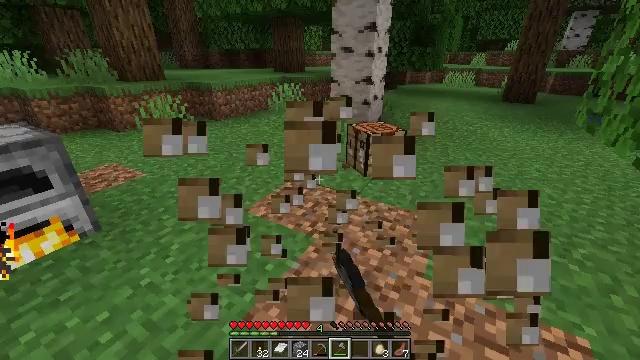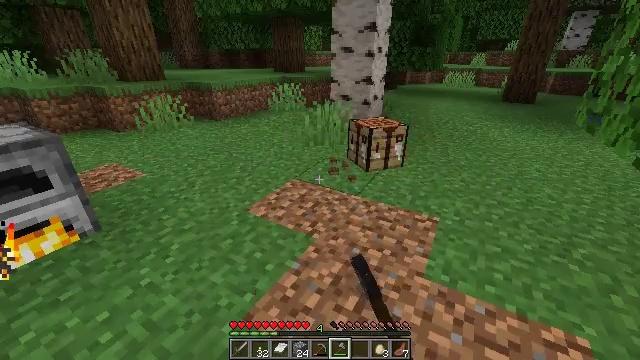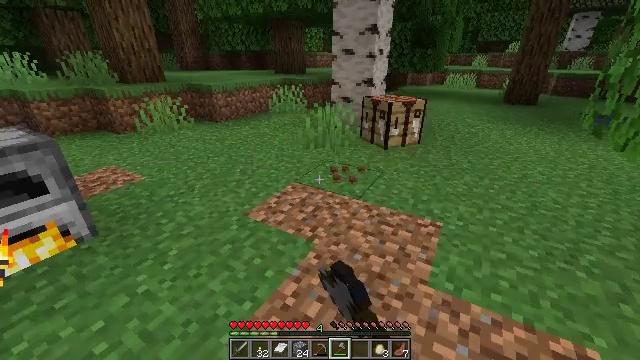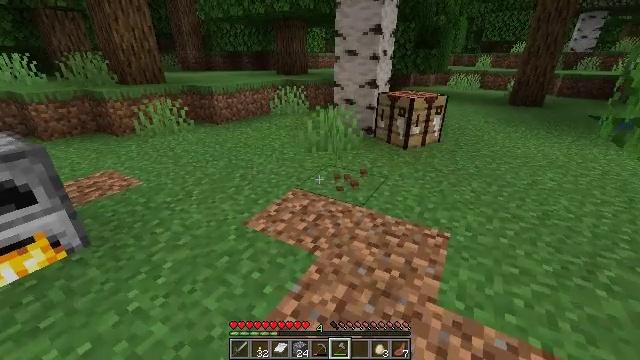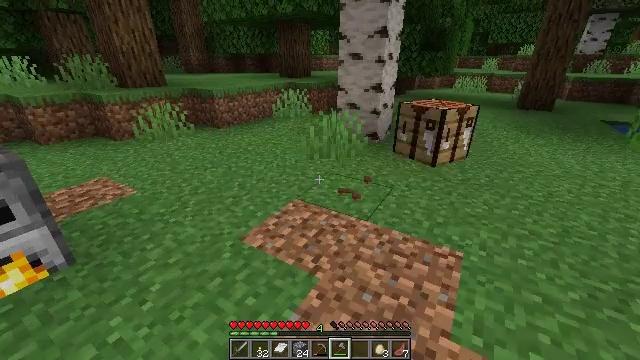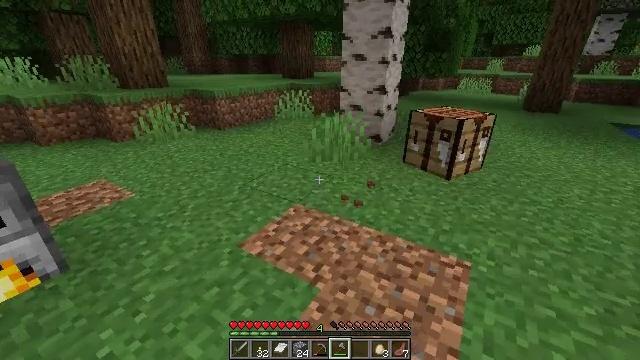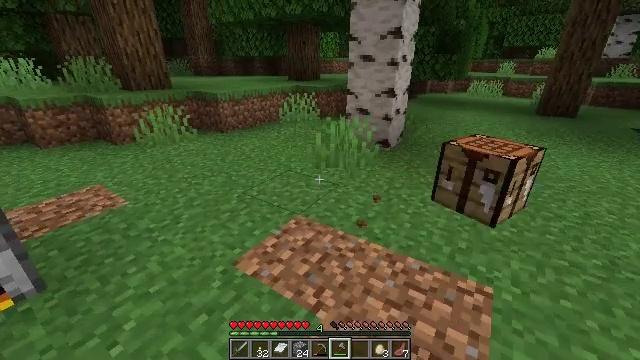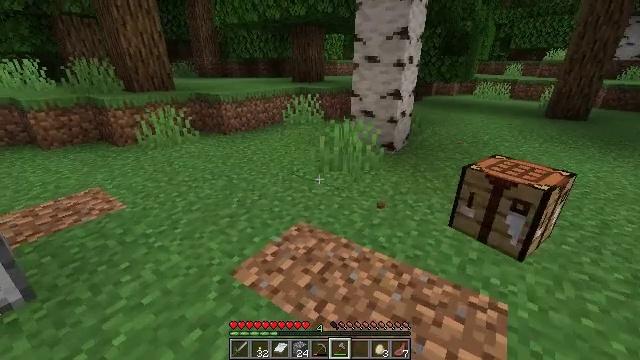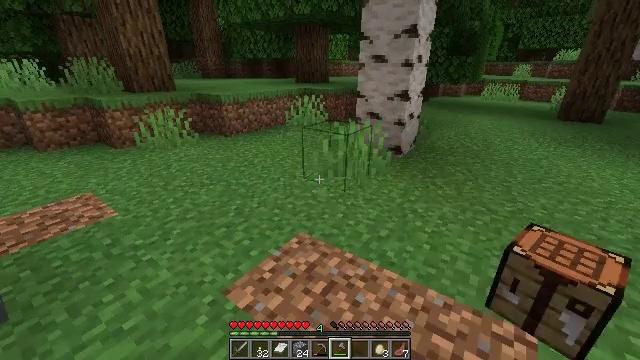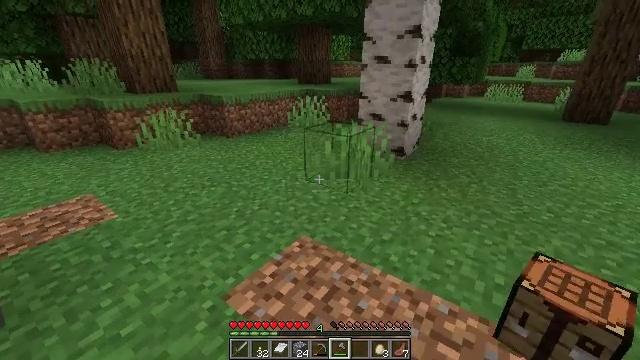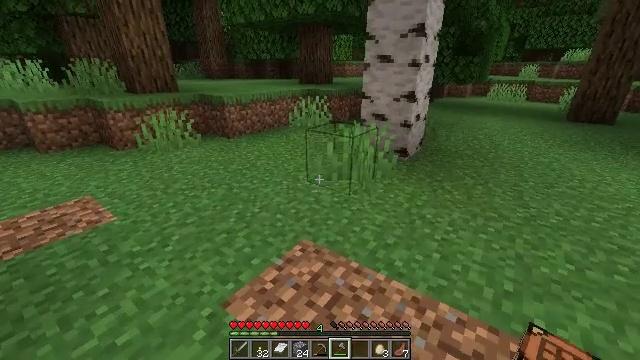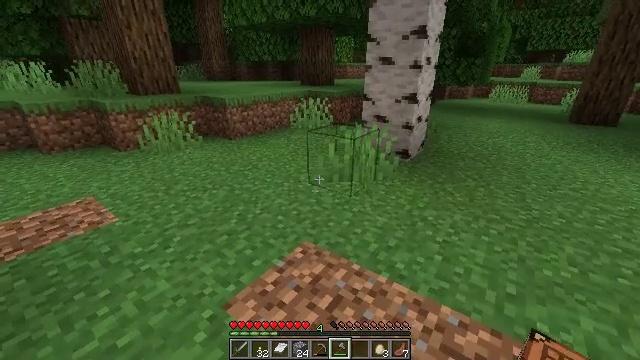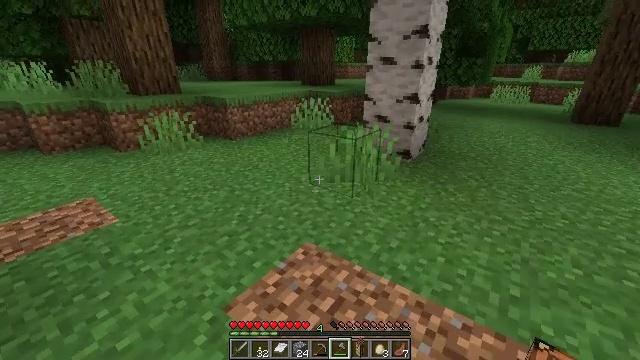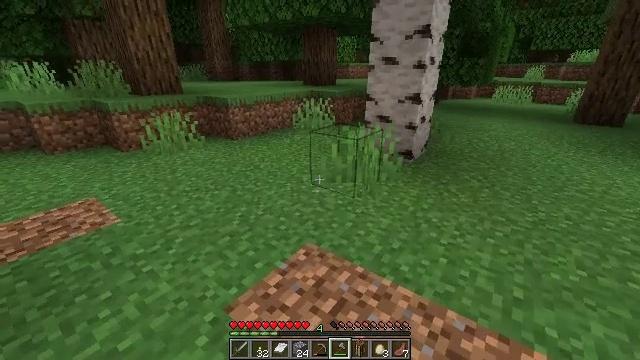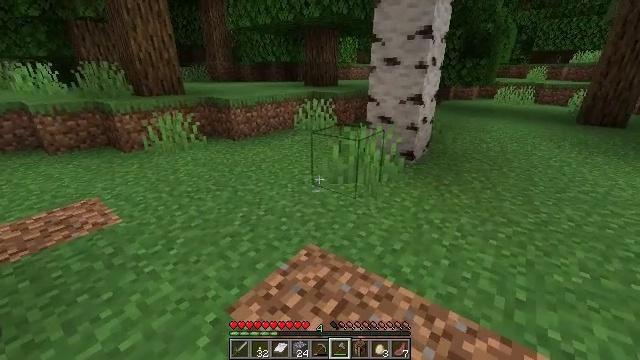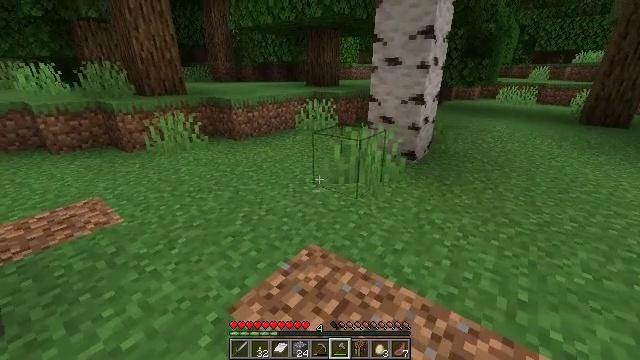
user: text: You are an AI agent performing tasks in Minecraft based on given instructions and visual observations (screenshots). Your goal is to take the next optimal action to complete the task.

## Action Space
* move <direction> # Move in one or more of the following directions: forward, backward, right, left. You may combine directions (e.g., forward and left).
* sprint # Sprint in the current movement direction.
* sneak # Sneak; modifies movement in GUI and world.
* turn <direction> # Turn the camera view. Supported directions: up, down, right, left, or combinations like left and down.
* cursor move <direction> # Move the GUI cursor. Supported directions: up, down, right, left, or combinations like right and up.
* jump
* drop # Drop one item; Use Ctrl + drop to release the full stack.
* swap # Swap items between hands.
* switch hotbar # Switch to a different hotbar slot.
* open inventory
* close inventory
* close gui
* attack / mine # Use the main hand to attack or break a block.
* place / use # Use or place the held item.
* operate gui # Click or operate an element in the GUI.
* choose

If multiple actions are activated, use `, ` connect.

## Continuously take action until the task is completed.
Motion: motion action
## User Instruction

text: Prepare a cooked chicken by using a furnace.
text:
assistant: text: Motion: attack / mine
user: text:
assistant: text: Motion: move forward, attack / mine
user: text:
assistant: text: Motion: move forward
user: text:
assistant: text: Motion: move forward
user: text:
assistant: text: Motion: move forward
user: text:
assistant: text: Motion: move forward, turn left
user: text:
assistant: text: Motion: move forward
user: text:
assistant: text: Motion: no_op
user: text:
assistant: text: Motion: no_op
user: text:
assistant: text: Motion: no_op
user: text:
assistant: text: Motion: no_op
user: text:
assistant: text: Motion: no_op
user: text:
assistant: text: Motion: no_op
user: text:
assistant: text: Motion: no_op
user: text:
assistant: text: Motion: no_op
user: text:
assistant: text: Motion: turn left
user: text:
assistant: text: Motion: turn left
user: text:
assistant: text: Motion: turn left
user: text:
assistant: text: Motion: turn left and down
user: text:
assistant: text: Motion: turn left and down
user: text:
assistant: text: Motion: turn left
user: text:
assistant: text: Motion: turn left
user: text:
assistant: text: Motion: no_op
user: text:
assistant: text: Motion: no_op
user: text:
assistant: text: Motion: move forward
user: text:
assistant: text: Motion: move forward, turn left
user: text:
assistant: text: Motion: move forward
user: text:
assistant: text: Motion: move forward
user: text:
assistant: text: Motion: move forward
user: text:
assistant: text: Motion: no_op